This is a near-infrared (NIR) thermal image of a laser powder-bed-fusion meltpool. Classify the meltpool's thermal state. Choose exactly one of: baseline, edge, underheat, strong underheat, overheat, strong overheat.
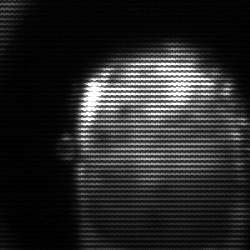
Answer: baseline